Question: I am trying to have an UIImageView bordered like the following:

I have tried using:
'''
[imageView.layer setBorderColor: [[UIColor whiteColor] CGColor]];
[imageView.layer setBorderWidth: 2.0];
'''
but then you can't see that gray border on the outside. It has that gray shadow effect on the outside.
How do I do this?
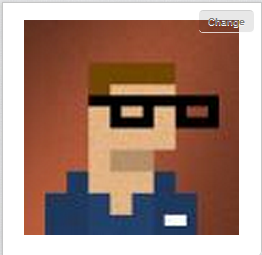
Answer: Take a look at the shadow properties of CALayer.
'''
[imageView.layer setShadowOffset:CGSizeMake(-1.0, -1.0)];
[imageView.layer setShadowOpacity:0.5];
'''